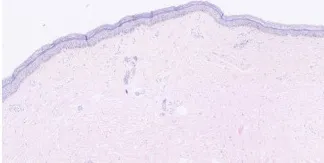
HE staining.
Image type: pathology (immunostaining)